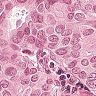
Metastatic tissue present: yes